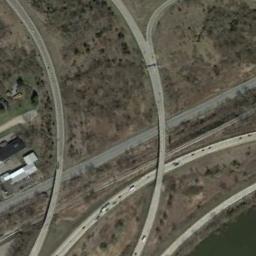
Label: overpass